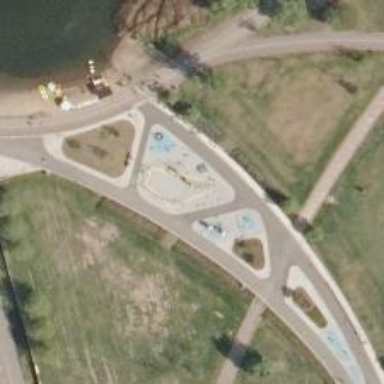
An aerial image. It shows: Playground featuring roundabout.